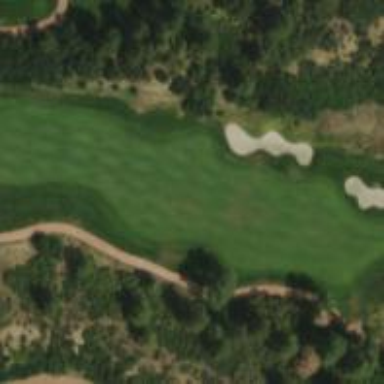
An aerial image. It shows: View of golf hole.